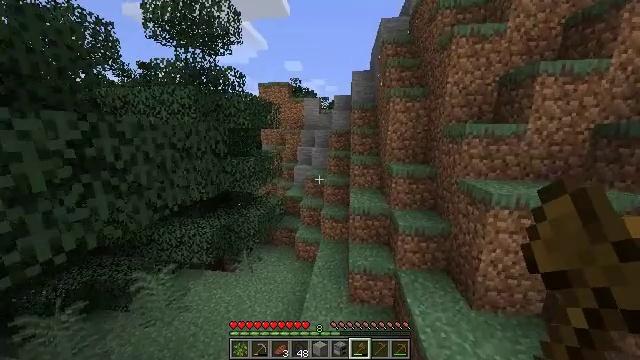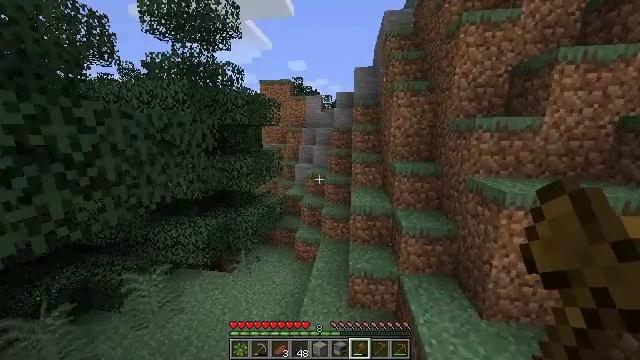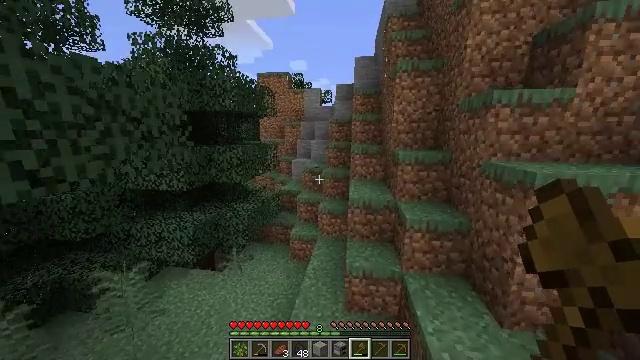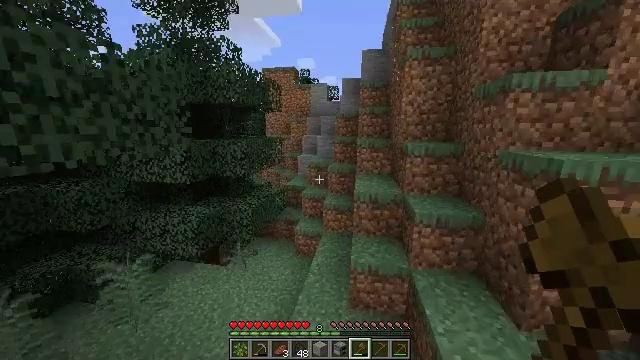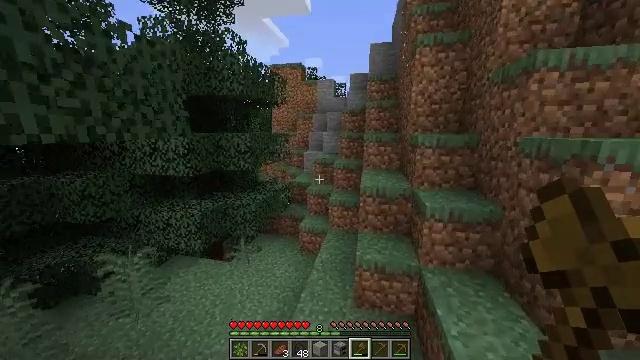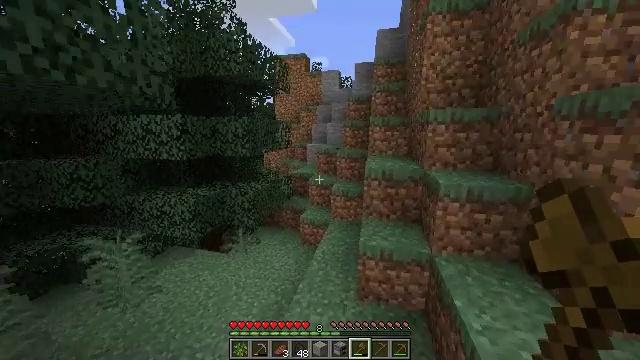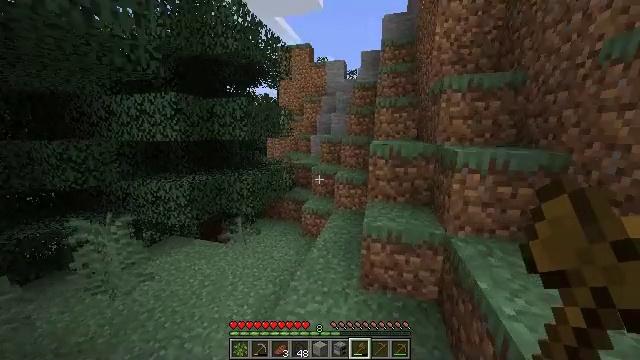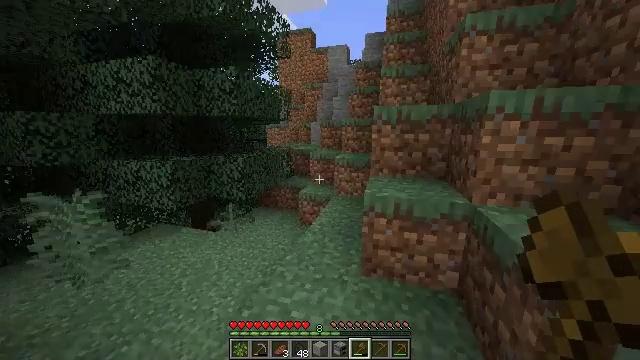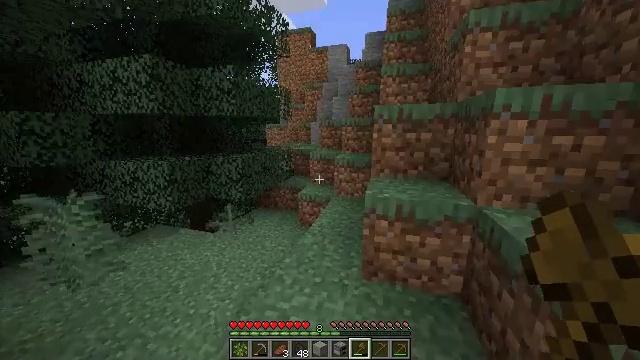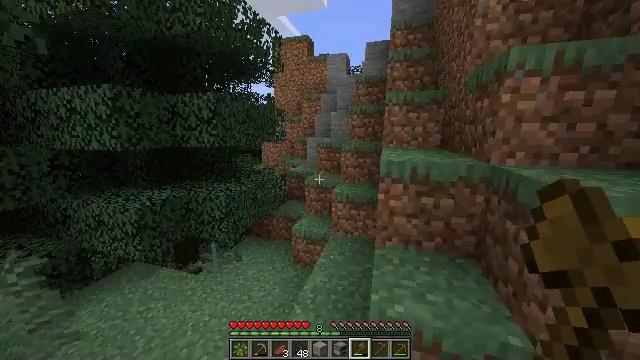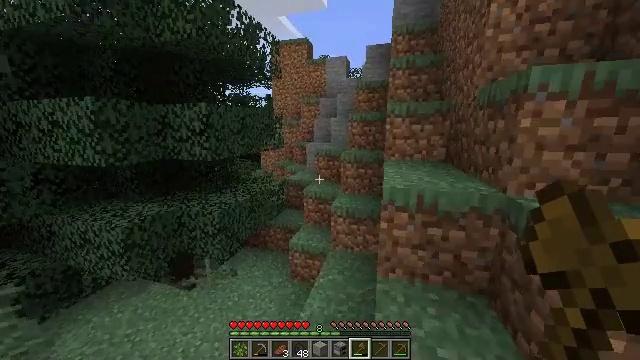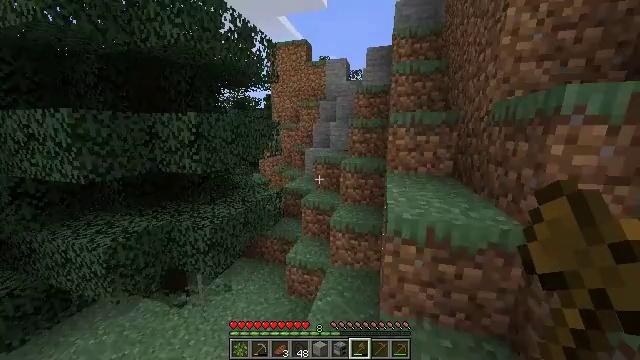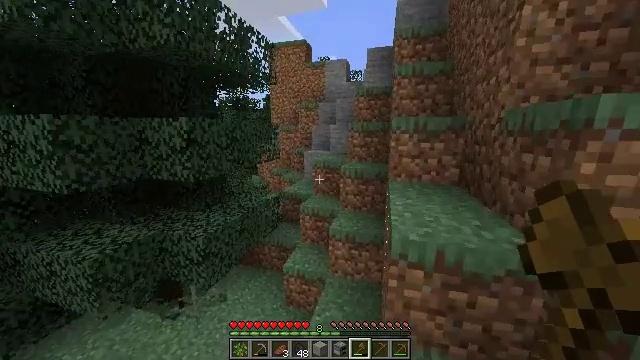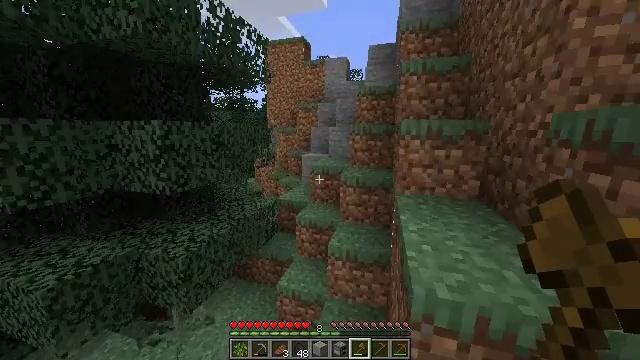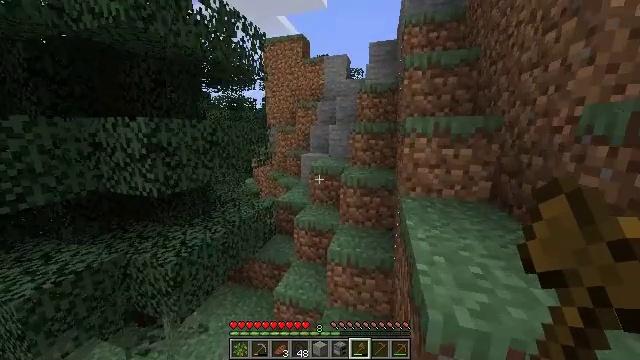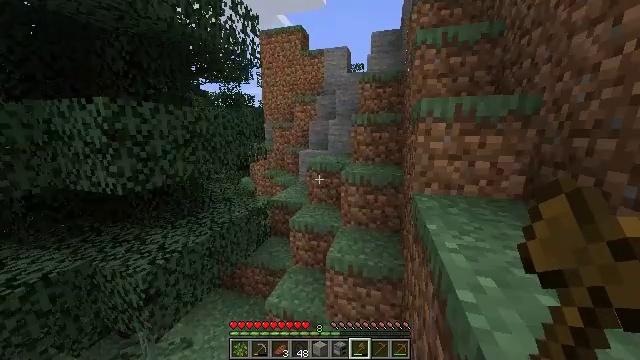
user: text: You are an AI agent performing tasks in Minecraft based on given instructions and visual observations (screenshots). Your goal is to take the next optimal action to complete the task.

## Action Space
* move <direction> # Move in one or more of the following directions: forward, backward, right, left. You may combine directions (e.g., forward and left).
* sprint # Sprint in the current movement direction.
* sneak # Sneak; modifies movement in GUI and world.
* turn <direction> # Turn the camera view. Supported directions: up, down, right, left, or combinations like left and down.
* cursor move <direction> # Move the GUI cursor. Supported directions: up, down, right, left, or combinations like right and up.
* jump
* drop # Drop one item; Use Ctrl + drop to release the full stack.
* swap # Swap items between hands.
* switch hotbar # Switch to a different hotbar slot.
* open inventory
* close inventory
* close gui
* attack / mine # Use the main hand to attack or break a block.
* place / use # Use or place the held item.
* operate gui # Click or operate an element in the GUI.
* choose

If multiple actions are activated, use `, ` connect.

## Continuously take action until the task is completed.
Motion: motion action
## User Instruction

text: Gather sweet berries from the bush.
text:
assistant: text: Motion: move forward, jump
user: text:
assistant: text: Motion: move forward, jump
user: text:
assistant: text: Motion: move forward, turn left, jump
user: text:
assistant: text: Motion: move forward, sprint, turn left, jump
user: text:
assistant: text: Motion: move forward, sprint, turn left, jump
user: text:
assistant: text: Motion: move forward, sprint, turn left, jump
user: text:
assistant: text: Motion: move forward, sprint, turn left, jump
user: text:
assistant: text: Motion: move forward, jump
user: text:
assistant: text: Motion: move forward, jump
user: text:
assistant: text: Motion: move forward, jump
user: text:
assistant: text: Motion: move forward, jump
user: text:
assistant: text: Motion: move forward, jump
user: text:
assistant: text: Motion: move forward, jump
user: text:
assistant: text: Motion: move forward, jump
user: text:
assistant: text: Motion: move forward, jump
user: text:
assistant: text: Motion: move forward, sprint, turn right, jump
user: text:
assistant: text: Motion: move forward, sprint, turn right, jump
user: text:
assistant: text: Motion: move forward, sprint, turn right and up, jump
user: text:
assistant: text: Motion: move forward, sprint, turn right, jump
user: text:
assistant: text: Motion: move forward, turn right, jump
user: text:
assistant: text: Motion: move forward, turn right, jump
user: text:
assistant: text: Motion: move forward, turn right, jump
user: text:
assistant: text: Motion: move forward, jump
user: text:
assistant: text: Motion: move forward, jump
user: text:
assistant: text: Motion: move forward, jump
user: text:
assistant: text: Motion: move forward, sprint, jump
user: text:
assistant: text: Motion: move forward, sprint, jump
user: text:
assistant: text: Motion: move forward, sprint, jump
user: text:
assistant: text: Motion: move forward, jump
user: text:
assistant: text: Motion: move forward, jump